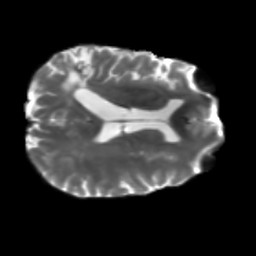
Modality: T2w
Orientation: axial
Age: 42
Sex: male
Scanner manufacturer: siemens
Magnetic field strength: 3 T
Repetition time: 5.25 s
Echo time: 0.08 s